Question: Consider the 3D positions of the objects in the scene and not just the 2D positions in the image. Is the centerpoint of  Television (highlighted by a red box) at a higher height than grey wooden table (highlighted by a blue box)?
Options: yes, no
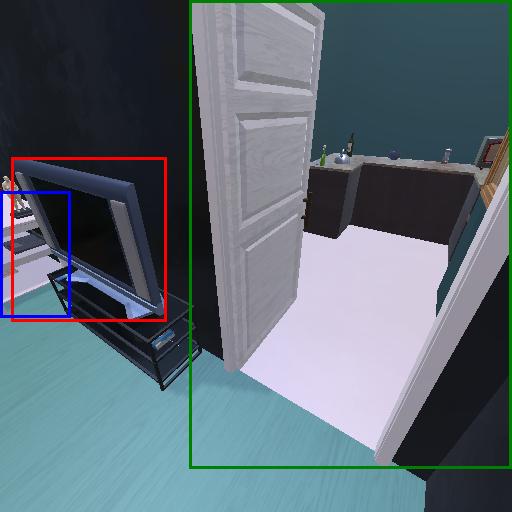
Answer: yes